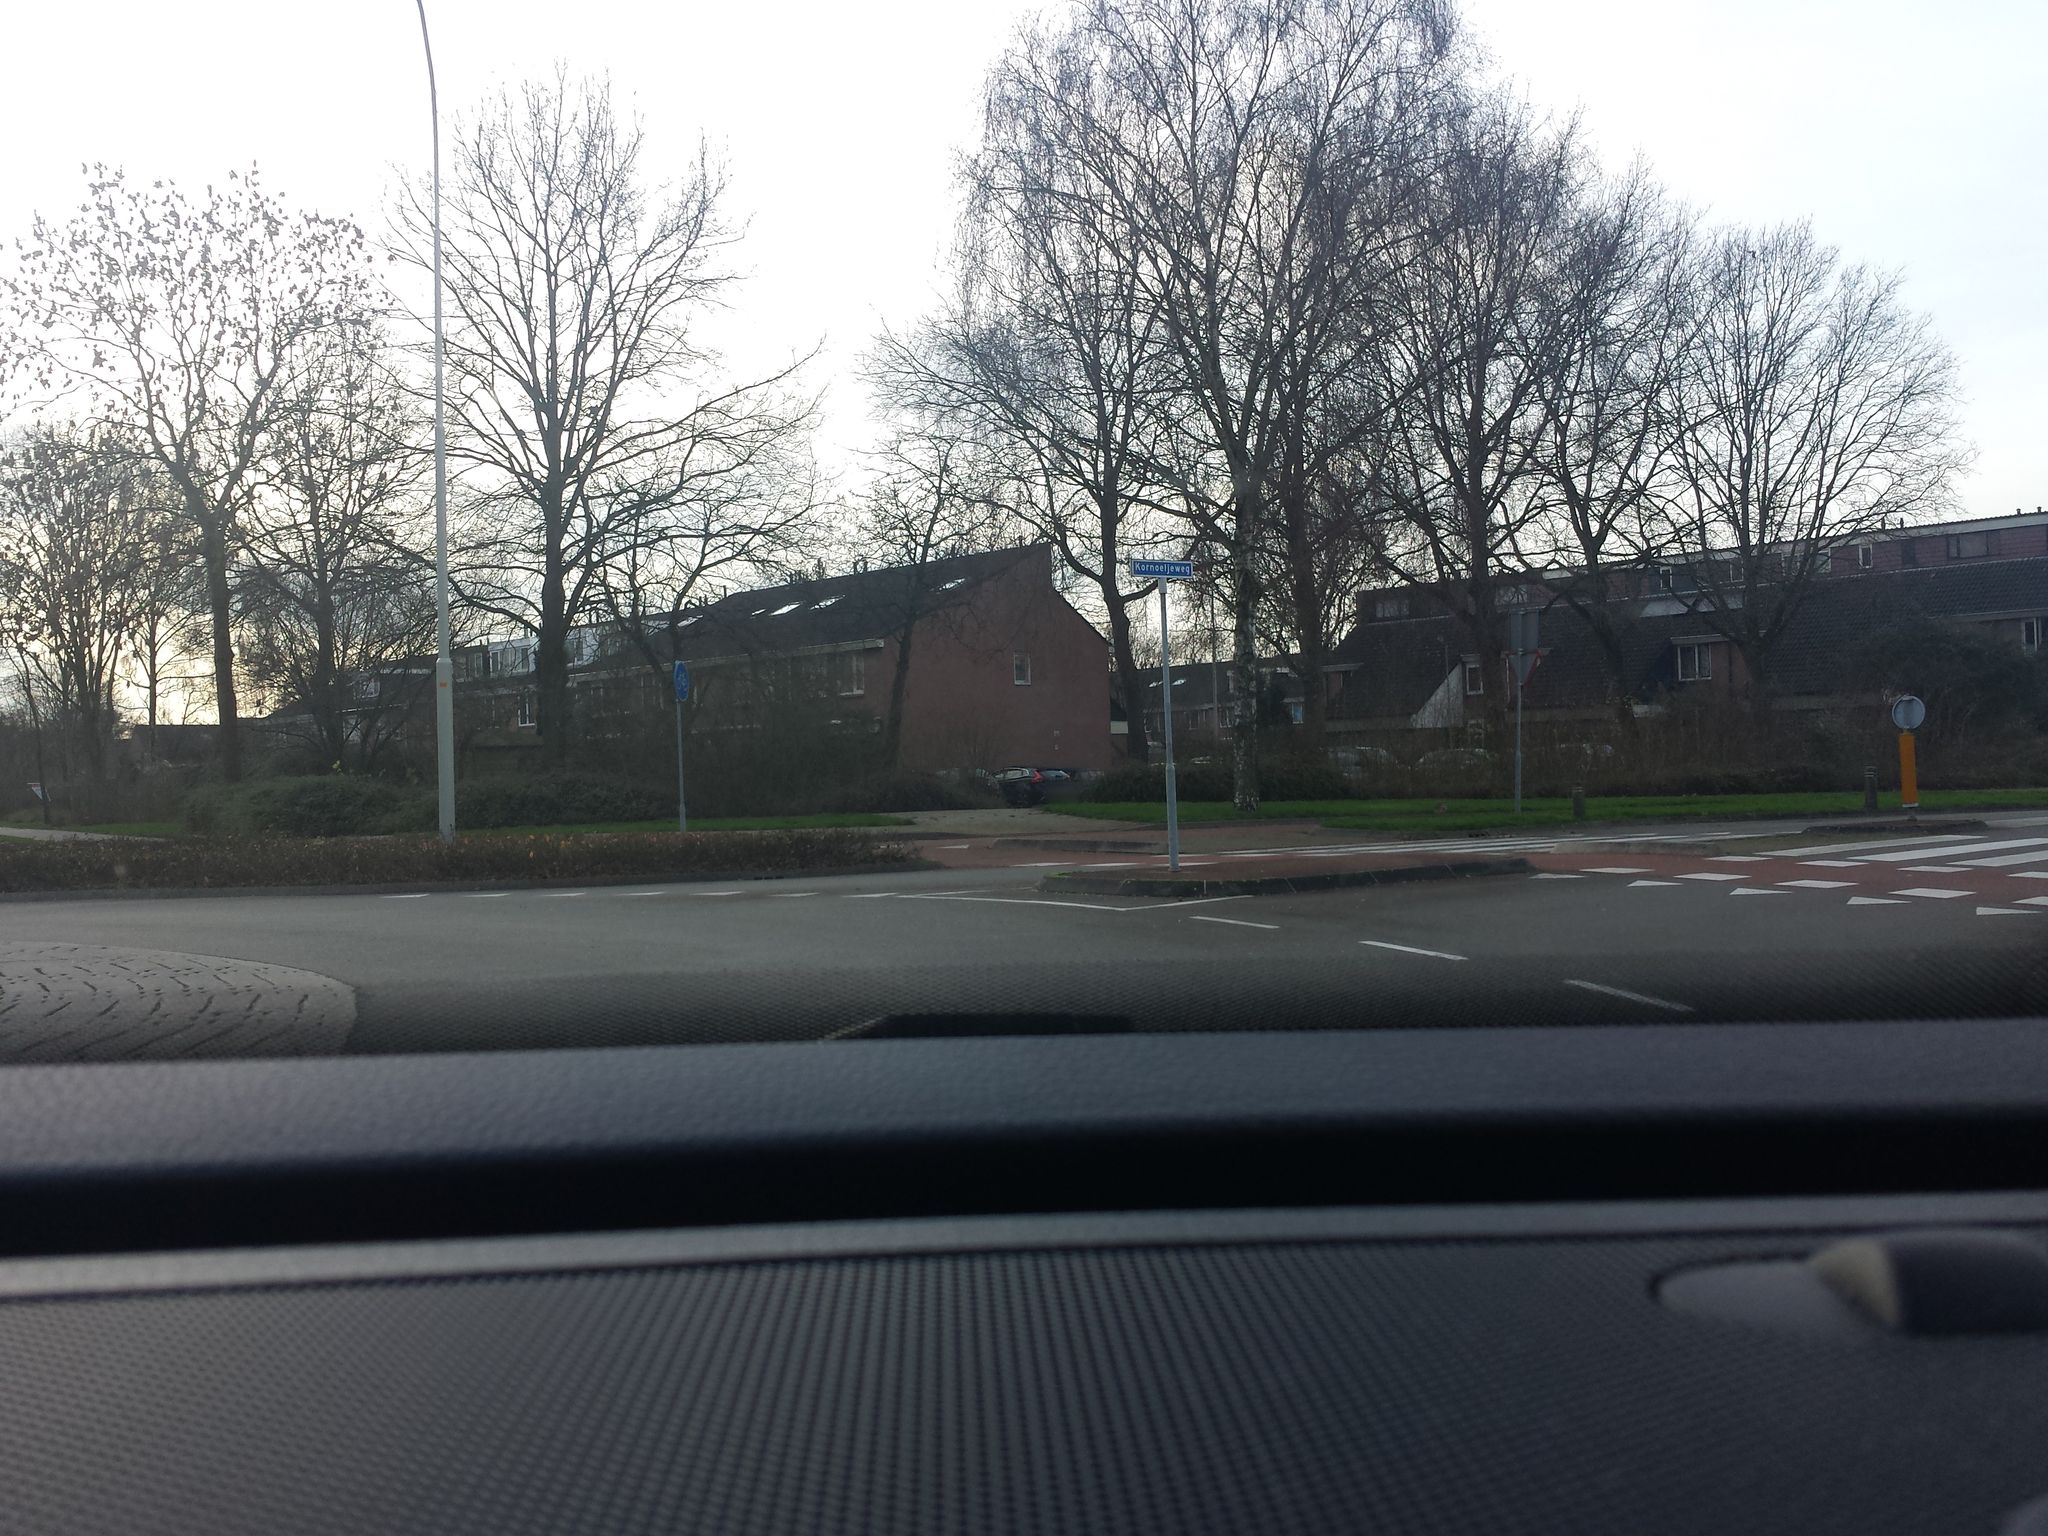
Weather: rainy
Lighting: day
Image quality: slightly poor
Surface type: driving surface
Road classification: tertiary
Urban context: dense urban cluster
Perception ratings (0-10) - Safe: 3.92, Lively: 4.34, Beautiful: 6.39, Boring: 5.93, Depressing: 2.04, Wealthy: 0.72